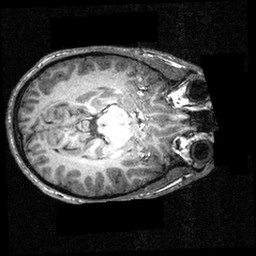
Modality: T1w
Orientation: axial
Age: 21
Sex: male
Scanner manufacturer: siemens
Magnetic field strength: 3.951 T
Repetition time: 1.5 s
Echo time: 0.00335 s